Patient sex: M
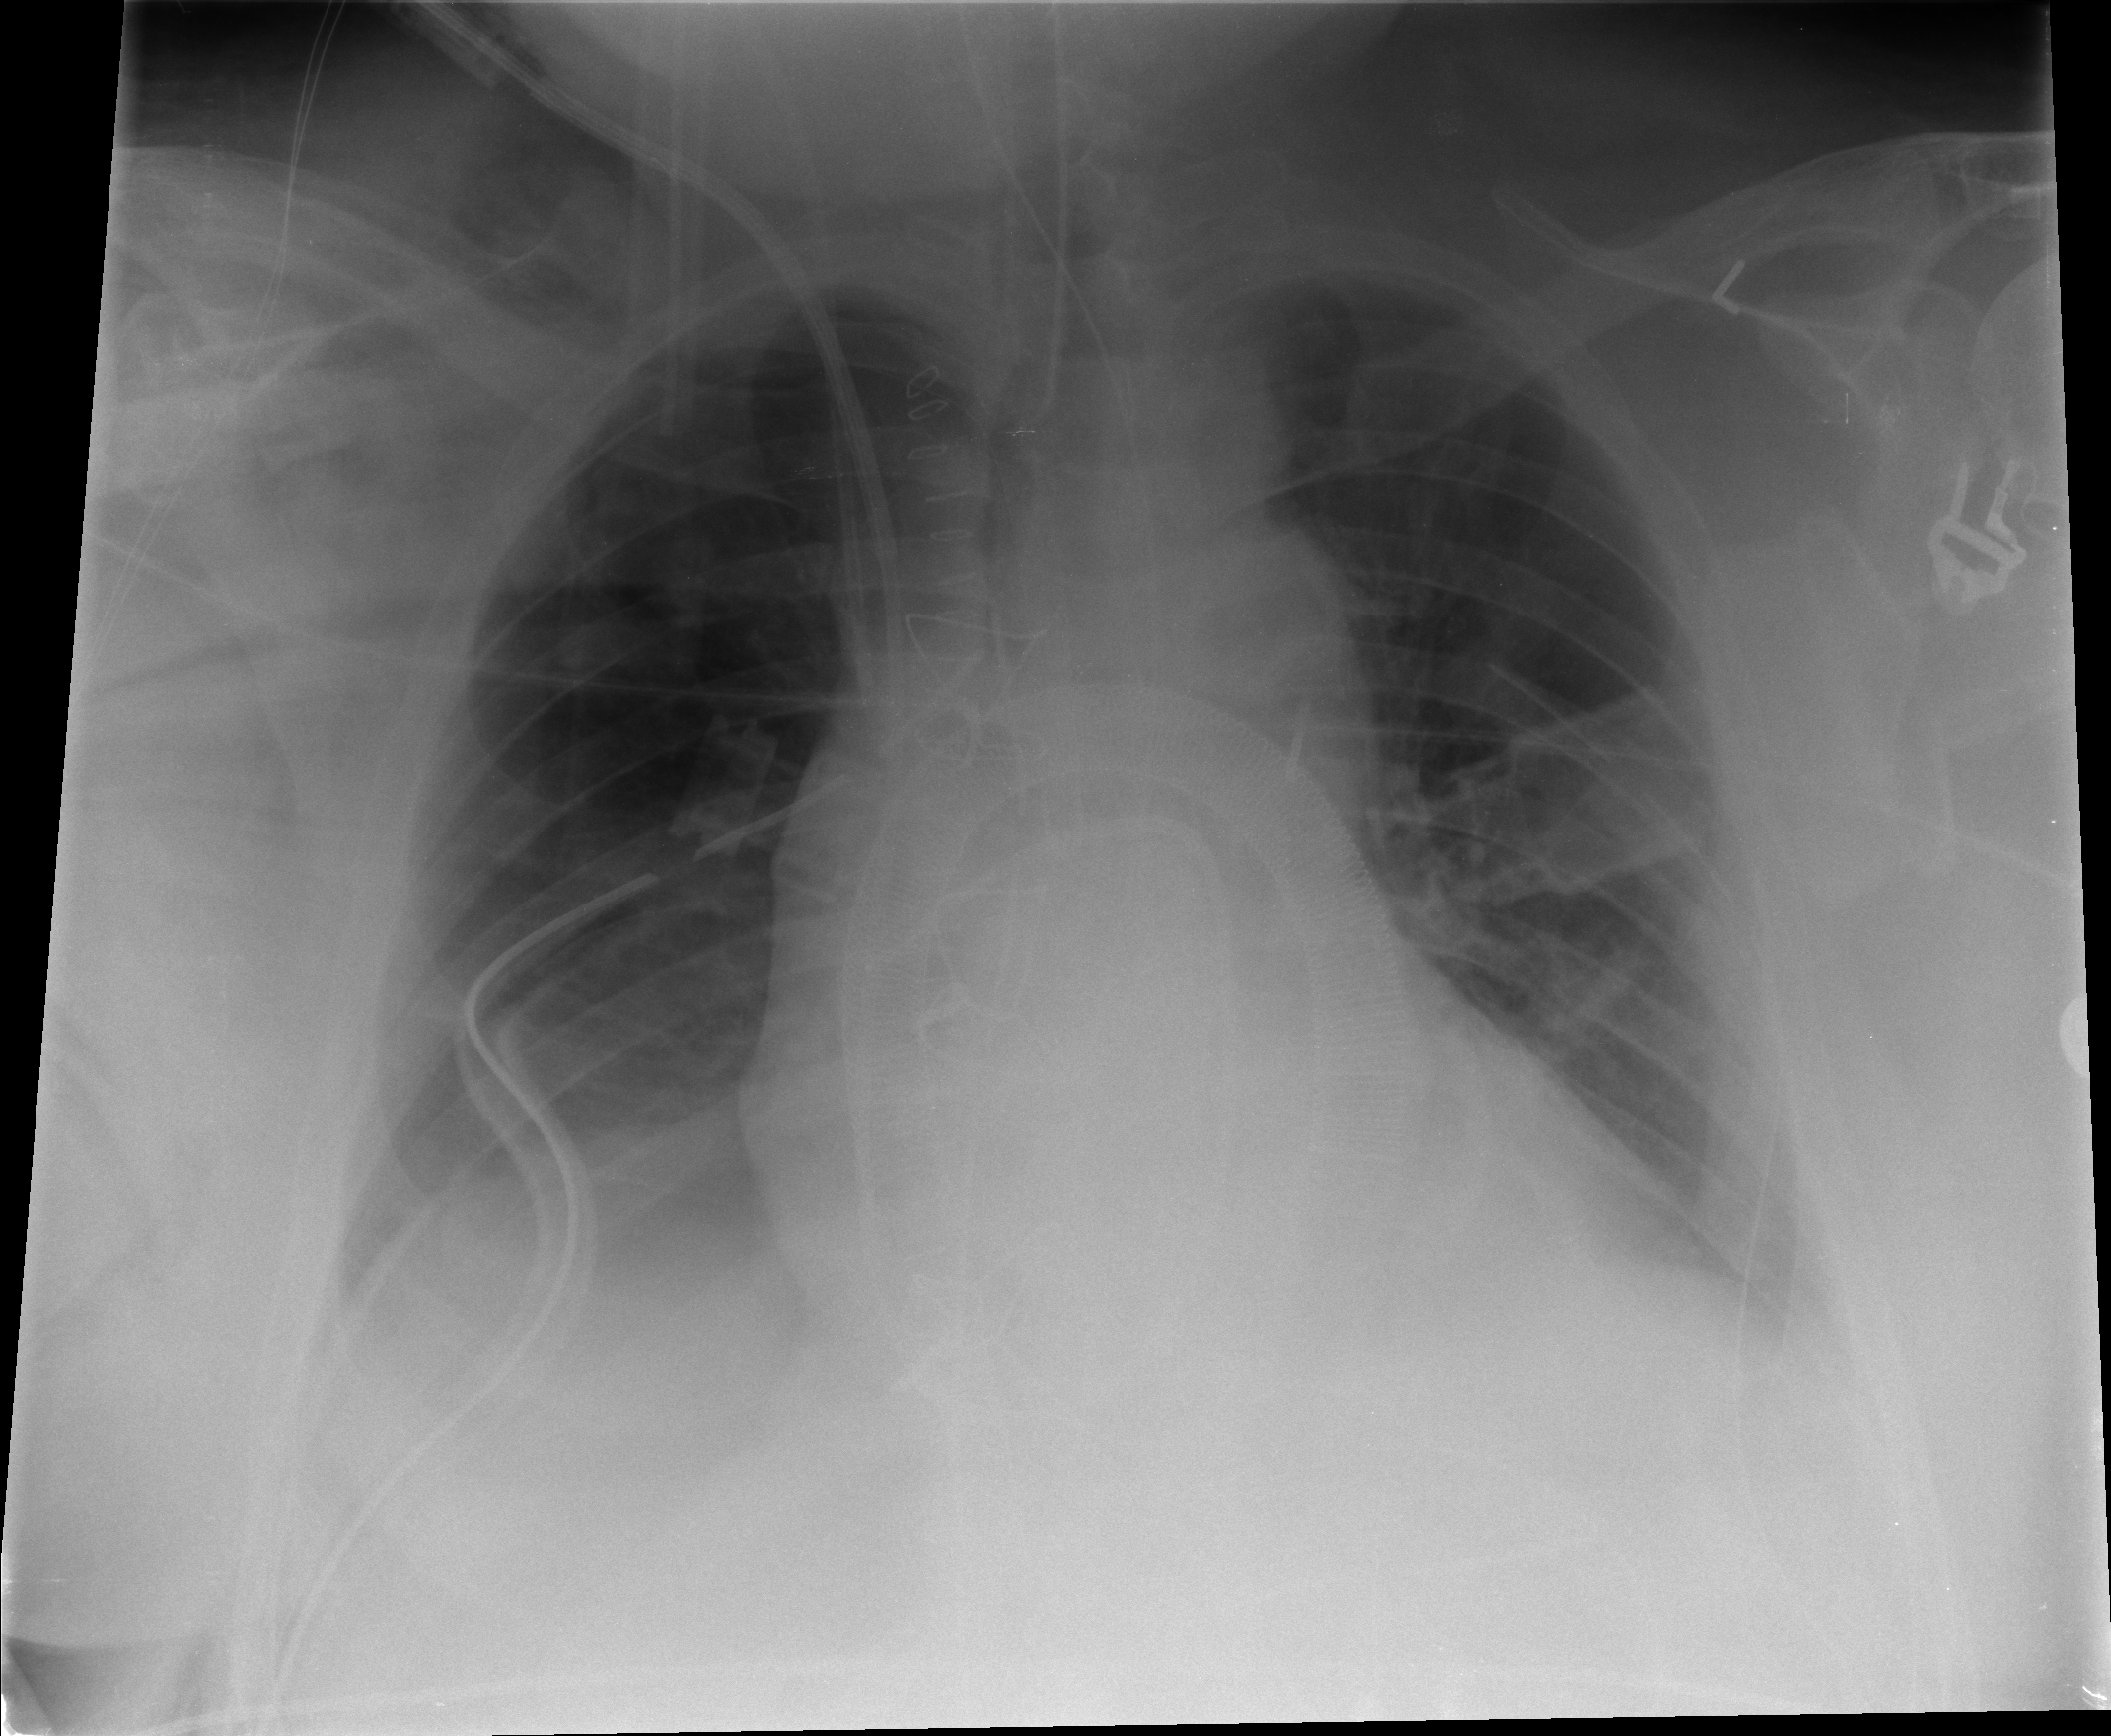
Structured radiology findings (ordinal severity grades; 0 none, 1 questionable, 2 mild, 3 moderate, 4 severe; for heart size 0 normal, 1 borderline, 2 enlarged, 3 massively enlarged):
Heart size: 2
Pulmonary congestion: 0
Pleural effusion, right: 1
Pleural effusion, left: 1
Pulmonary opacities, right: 0
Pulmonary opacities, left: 0
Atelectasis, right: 0
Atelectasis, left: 1